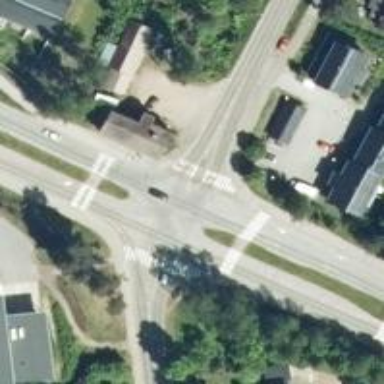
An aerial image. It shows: Uncontrolled road crossing.